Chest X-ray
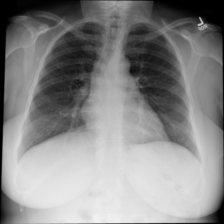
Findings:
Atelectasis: negative
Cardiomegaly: negative
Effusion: negative
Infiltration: positive
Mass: negative
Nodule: negative
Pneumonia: negative
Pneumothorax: negative
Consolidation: negative
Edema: negative
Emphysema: negative
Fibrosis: negative
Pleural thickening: negative
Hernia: negative